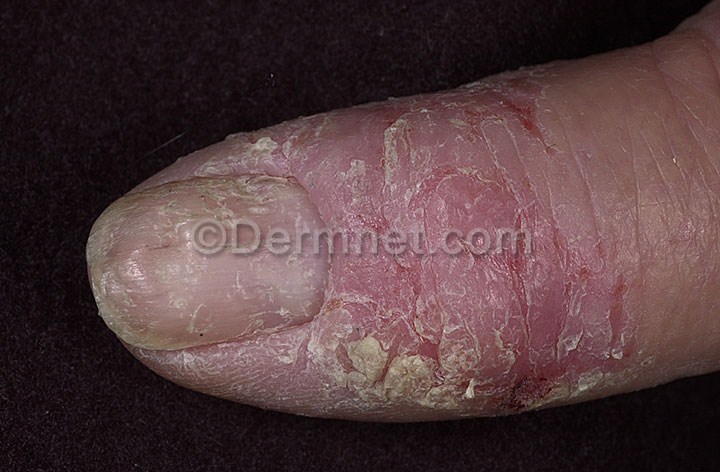
Disease: Eczema Photos